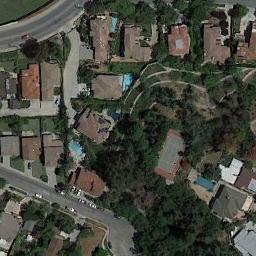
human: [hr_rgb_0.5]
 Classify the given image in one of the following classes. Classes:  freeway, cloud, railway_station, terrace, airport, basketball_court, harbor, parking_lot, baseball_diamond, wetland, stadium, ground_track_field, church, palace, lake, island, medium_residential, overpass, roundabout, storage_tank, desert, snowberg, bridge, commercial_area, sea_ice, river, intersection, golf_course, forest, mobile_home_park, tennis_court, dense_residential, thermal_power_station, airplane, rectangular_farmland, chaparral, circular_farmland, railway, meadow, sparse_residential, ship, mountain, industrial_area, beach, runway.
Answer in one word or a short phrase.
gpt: tennis_court